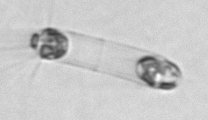
Label: Corethron_hystrix